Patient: sex M, age 78
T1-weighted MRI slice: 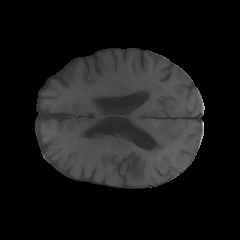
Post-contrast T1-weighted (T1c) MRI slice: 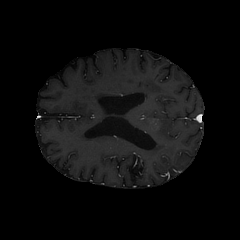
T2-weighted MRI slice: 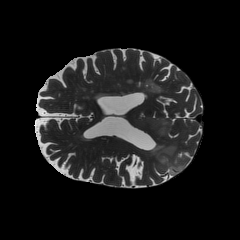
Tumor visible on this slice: yes
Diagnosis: Glioblastoma, IDH-wildtype
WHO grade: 4